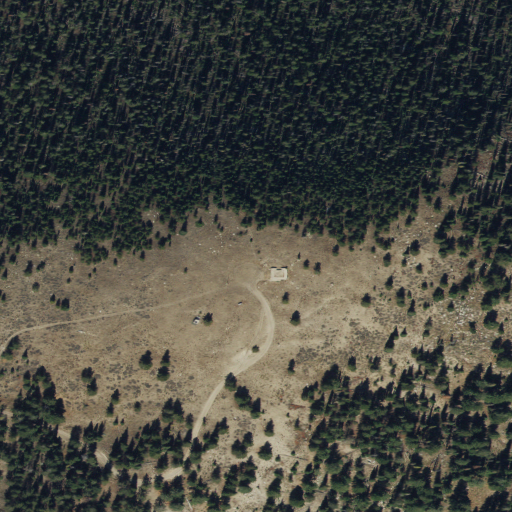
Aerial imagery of mountain in Idaho named East Mountain containing evergreen forest and shrub